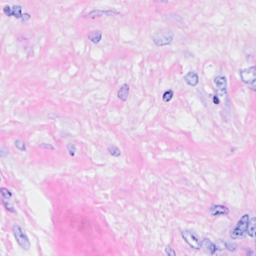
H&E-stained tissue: Breast